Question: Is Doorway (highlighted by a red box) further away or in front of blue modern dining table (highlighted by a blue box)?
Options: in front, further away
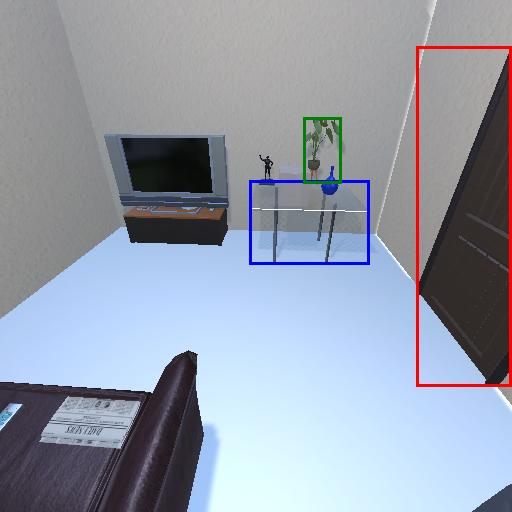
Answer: in front